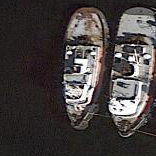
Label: civil